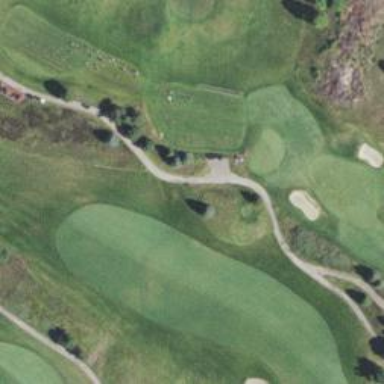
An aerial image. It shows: Scenic golf fairway.